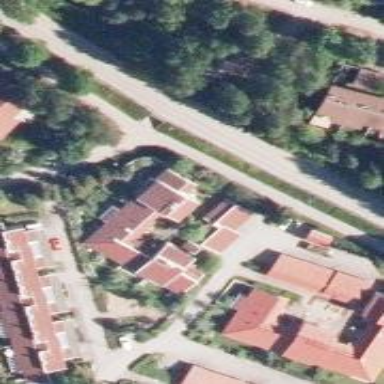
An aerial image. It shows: Asphalt cycleway.